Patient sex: M
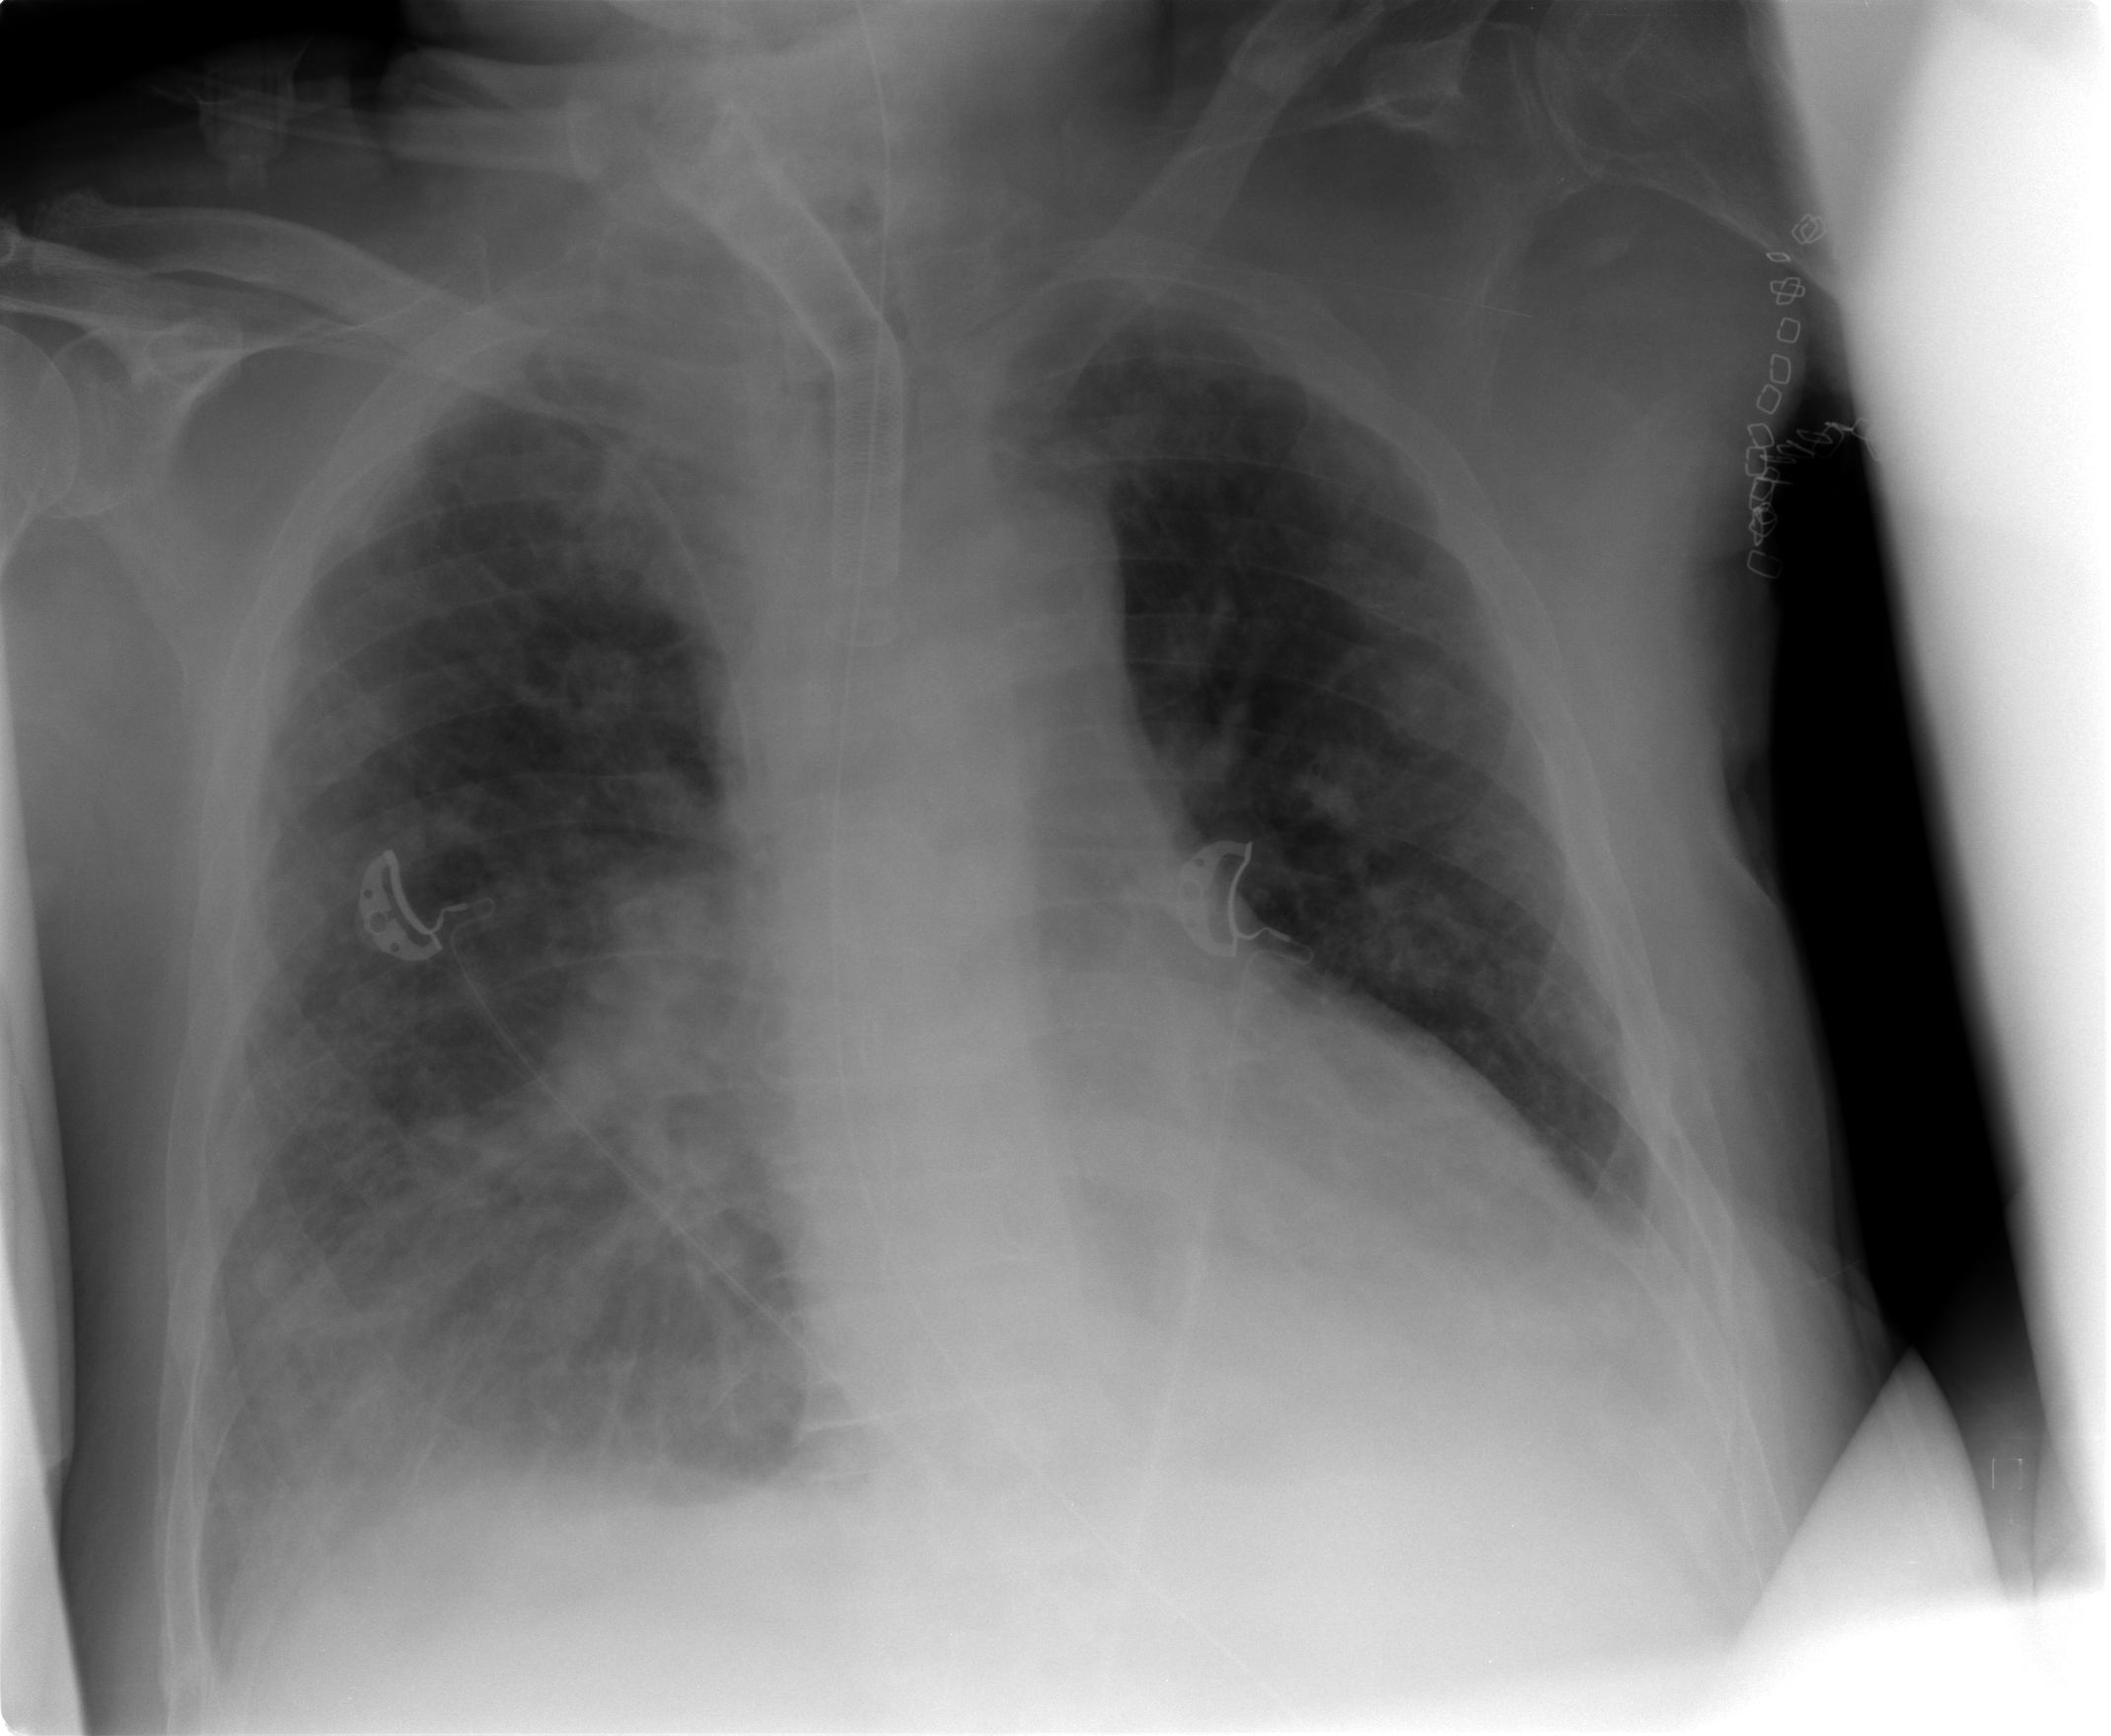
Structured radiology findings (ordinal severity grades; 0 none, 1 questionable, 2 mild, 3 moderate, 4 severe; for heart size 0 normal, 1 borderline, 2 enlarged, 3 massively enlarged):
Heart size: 0
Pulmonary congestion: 3
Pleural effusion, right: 1
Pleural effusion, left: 2
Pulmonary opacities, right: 2
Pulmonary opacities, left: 0
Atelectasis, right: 2
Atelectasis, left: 0